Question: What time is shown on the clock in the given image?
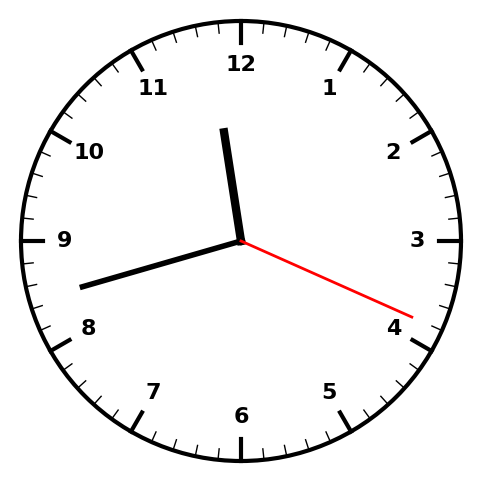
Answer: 11:42:19